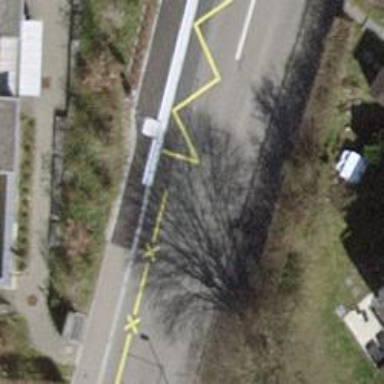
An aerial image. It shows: Platform for public transport and road usage.